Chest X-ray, AP view. Patient: 57 years old, sex M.
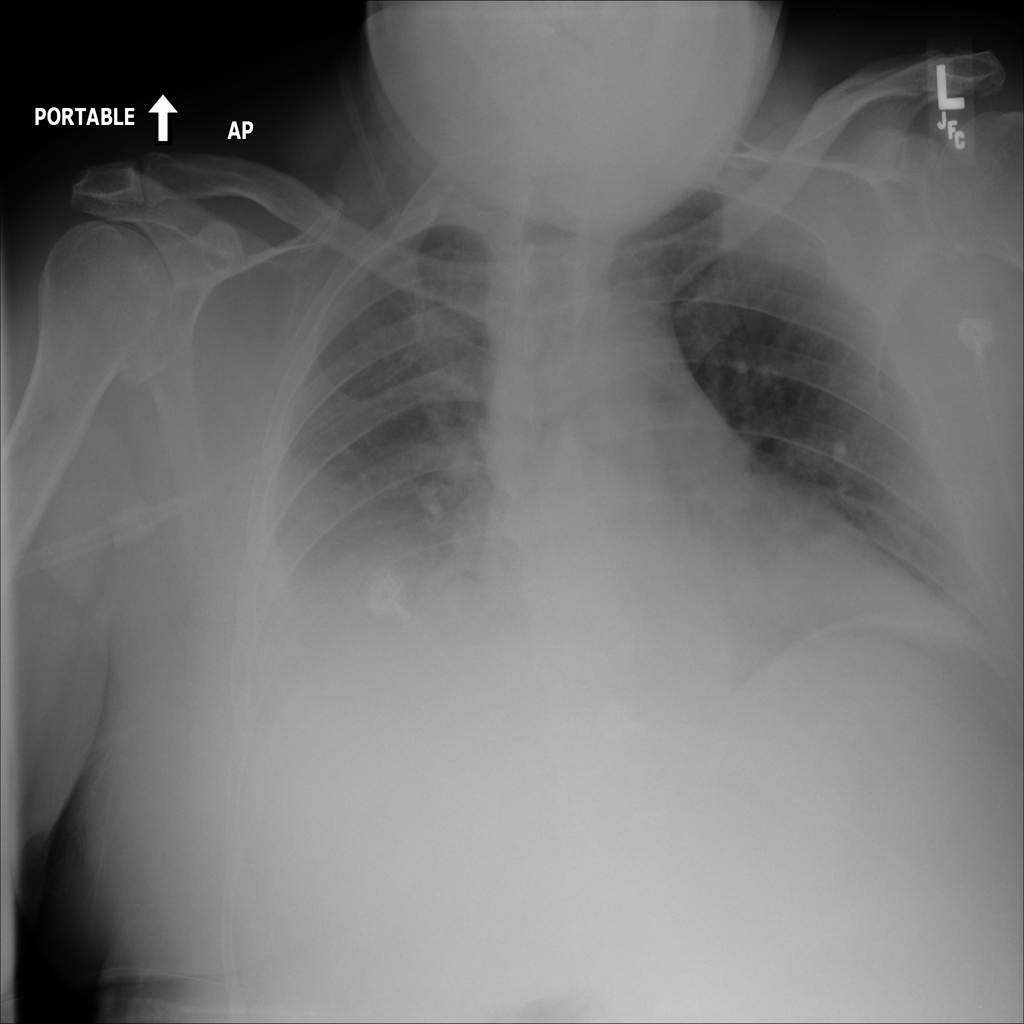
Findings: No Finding